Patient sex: M
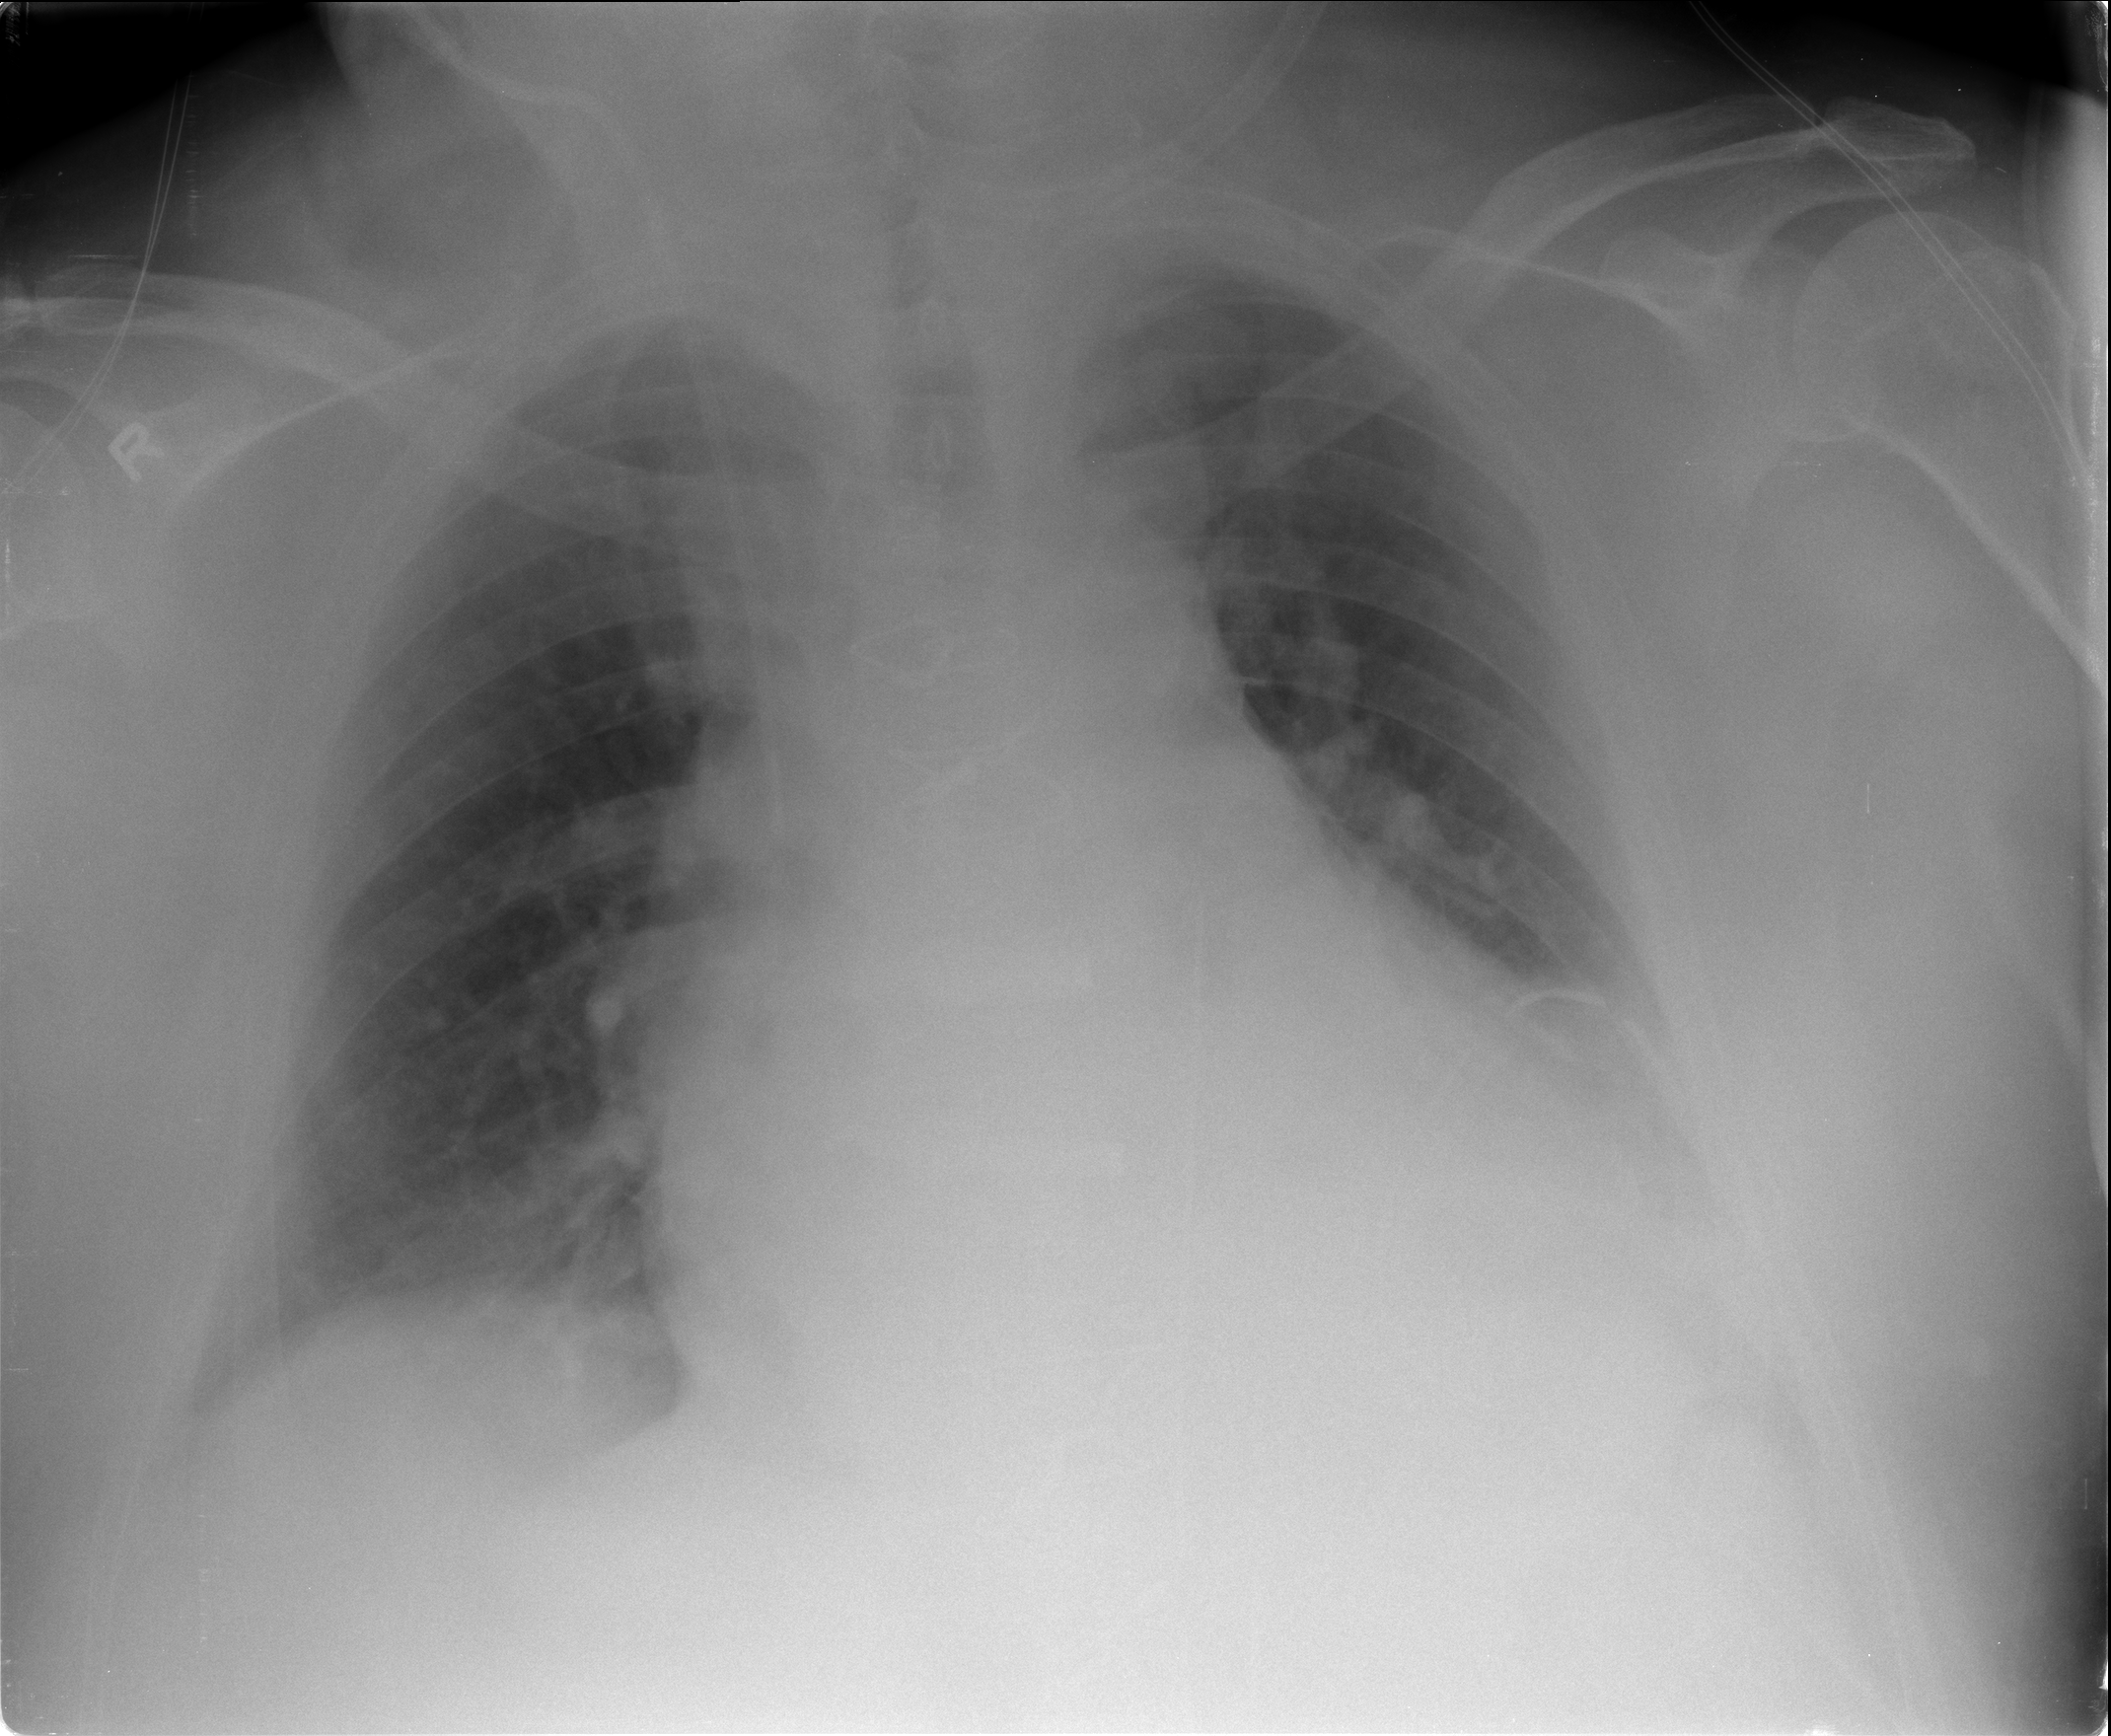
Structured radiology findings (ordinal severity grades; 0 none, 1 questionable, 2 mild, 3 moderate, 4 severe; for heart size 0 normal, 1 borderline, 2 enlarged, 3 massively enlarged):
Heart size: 2
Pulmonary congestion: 3
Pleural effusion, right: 2
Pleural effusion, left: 2
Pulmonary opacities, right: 2
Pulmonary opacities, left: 2
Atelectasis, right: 2
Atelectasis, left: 3